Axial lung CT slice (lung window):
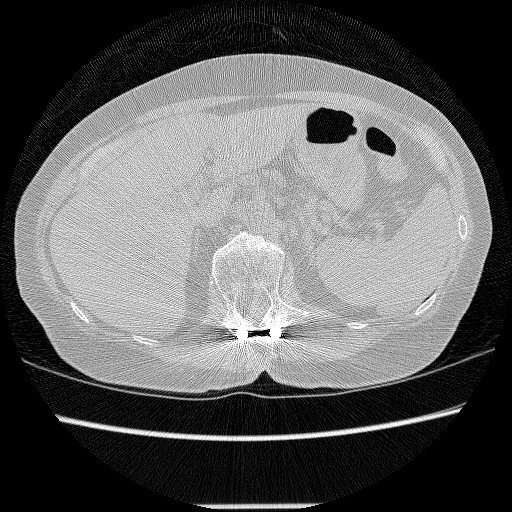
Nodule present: no